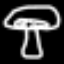
Label: mushroom